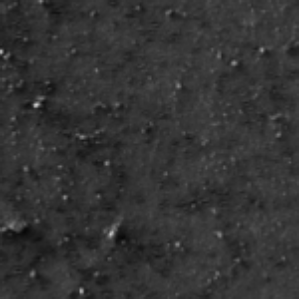
Label: frost